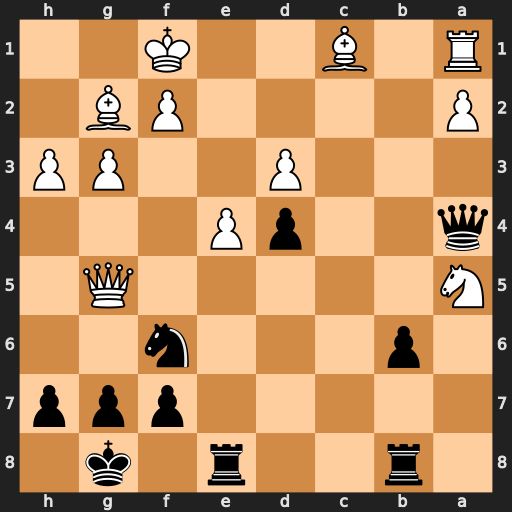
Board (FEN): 1r2r1k1/5ppp/1p3n2/N5Q1/q2pP3/3P2PP/P4PB1/R1B2K2
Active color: b
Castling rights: -
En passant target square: -
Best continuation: Qd1#